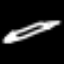
Label: pencil